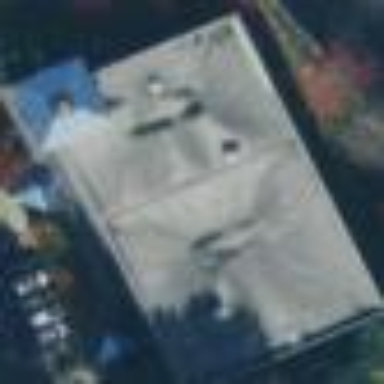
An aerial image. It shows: Building.